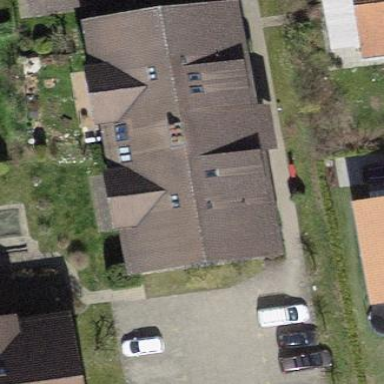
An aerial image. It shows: Simple and straightforward house.